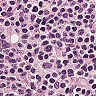
Metastatic tissue present: no